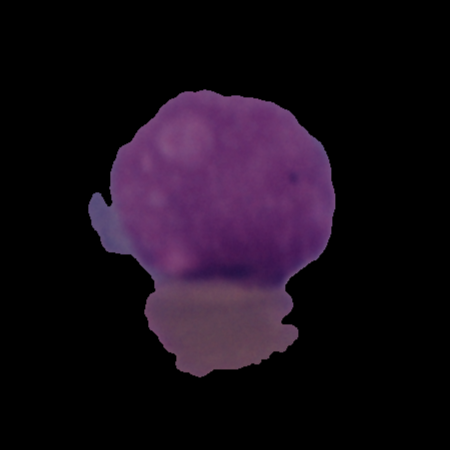
Label: cancer